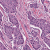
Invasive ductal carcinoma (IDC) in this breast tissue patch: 1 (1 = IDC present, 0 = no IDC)